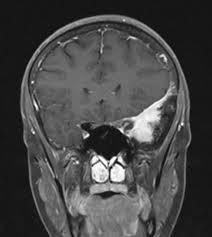
Label: meningioma